Question: I have a JSON result like this:
'''
["D002","D003","L159"]
'''
Here the function:
'''
function getdriverworking() {
//my db
$conn = new mysqli($DB_HOST, $DB_USER, $DB_PASS, $DB_NAME) or die("FAIL");
if ($conn->connect_error) {
die("Connection failed: " . $conn->connect_error);
}
$sql = "SELECT * FROM config_driver WHERE status=3 OR status=2";
$result1 = mysqli_query($conn,$sql);
$object_array = array();
while($row = $result1->fetch_assoc()) {
$object_array[] = $row['id_driver']."
";
}return $object_array;
}
'''
and I call the function from here:
'''
$total = getdriverworking();
$total1=json_encode($total);
$driver = "Driver Working:
*$total1*";
$result = [
'mode' => 'chat',
'message' => $driver
];
print json_encode($result);
'''
I pass it to WhatsApp chat, output like this:

How to make it to down like this:
'''
D002
D003
L159
'''
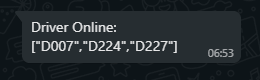
Answer: Not sure to understand but try this :
'''
$total = getdriverworking();
$total1 = implode("
", $total);
$driver = "Driver Working:
*$total1*";
$result = [
'mode' => 'chat',
'message' => $driver
];
print json_encode($result);
'''